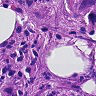
Metastatic tissue present: yes